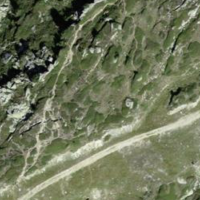
EUNIS habitat code: 26
Species observed at this site:
Leucorrhinia dubia